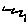
Label: zigzag